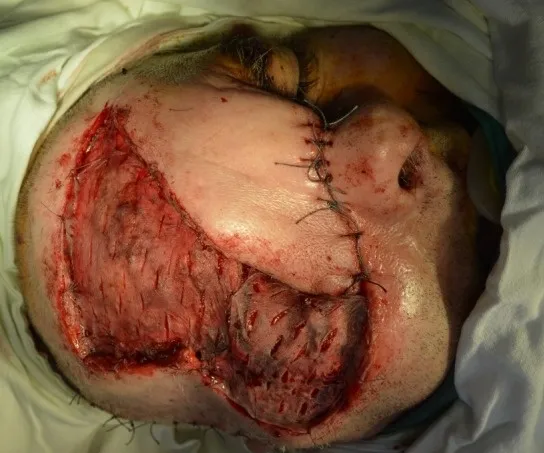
Intraoperative aspect at the end of reconstructive surgery.
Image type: medical_photograph (other_medical_photograph)